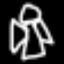
Label: angel